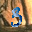
Label: 3